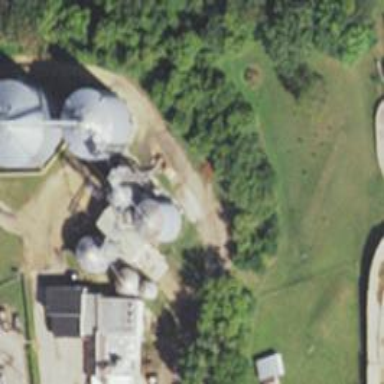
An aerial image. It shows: Silo.